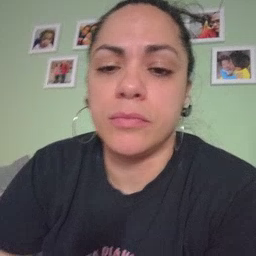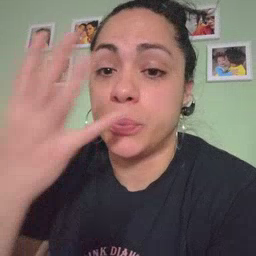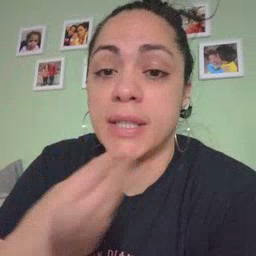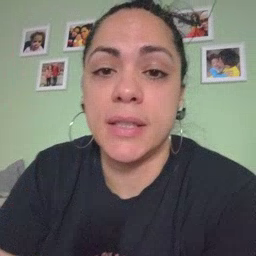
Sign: pretty